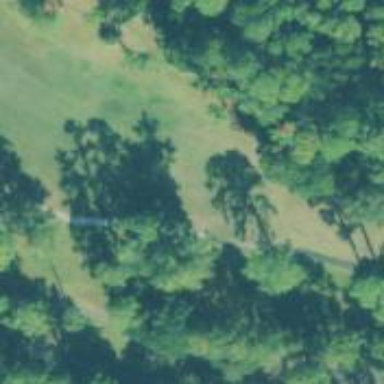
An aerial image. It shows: Service road designated as golf cart path.